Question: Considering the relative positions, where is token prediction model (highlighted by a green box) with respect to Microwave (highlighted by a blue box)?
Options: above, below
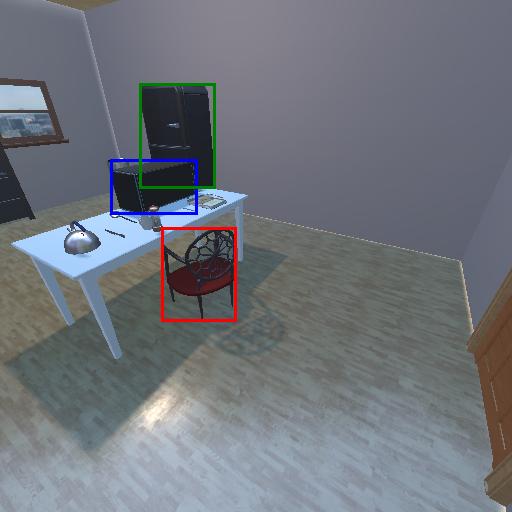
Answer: above